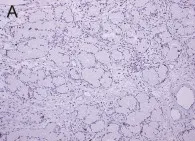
MIB-1 labeling in Brunner's glands. Representative immunostain images of Brunner's glands below surface epithelium associated with gastric foveolar metaplasia ,. Are rarely positive for MIB-1, compared to those in.
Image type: pathology (immunostaining)